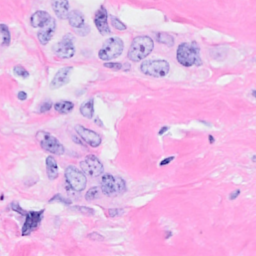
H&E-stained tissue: Breast